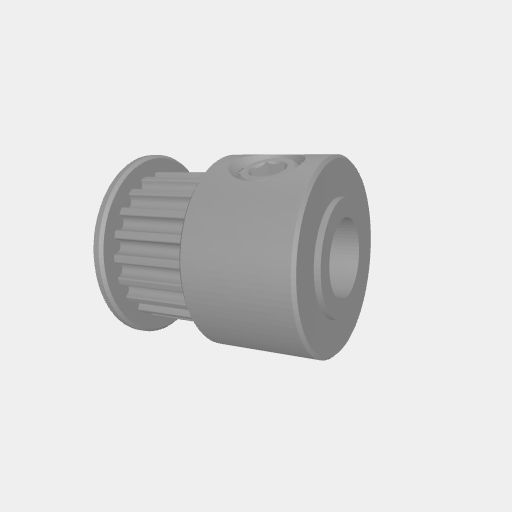
Part: Pulley2P6ID20T